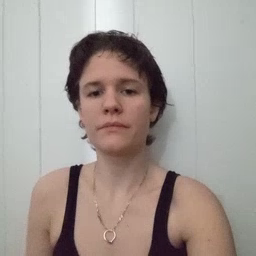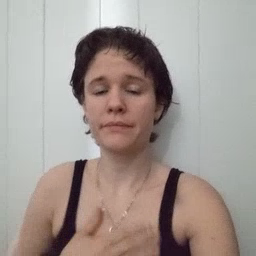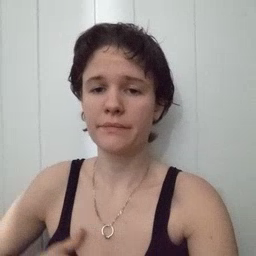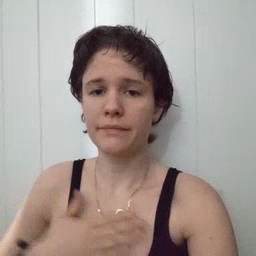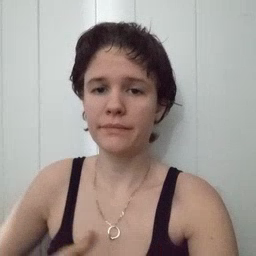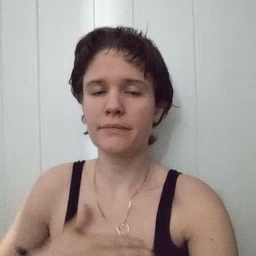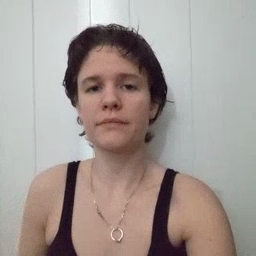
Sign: please